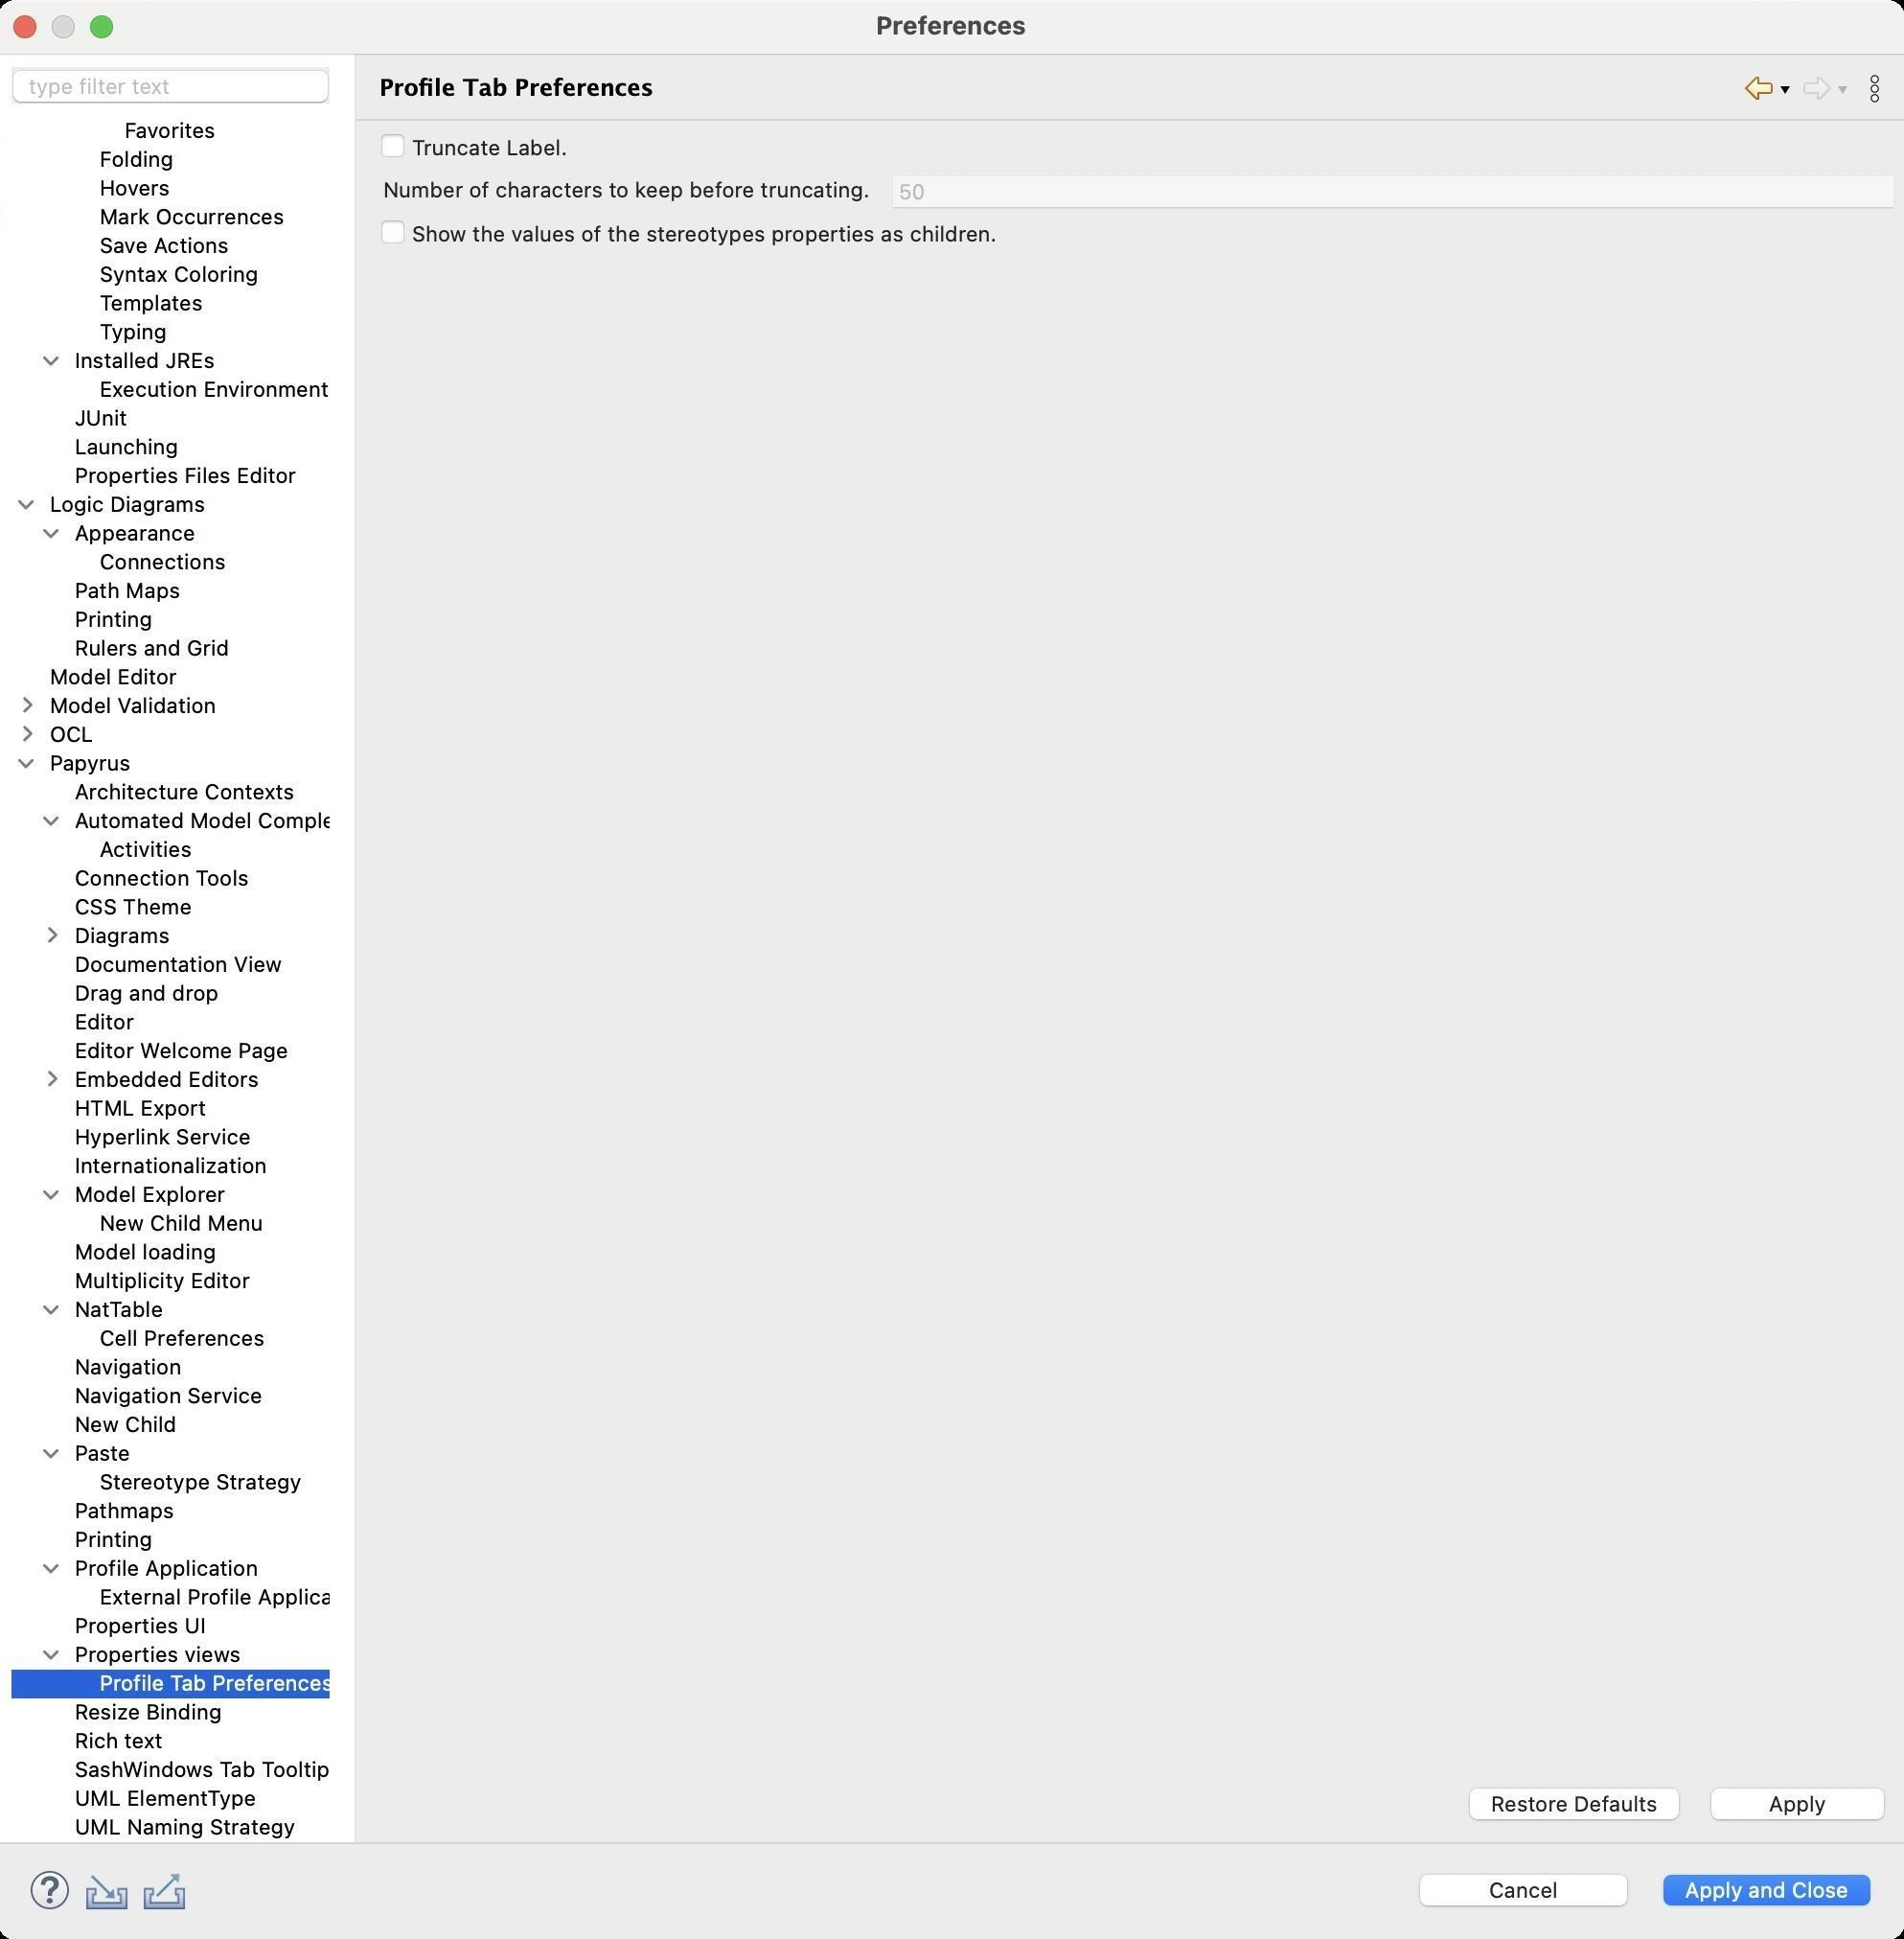
Accessibility tree:
{"name": "Preferences", "role": "AXWindow", "description": null, "role_description": "standard window", "value": null, "position": "480.00;38.00", "size": "995;1012", "children": [{"name": "Apply_and_Close", "role": "AXButton", "description": null, "role_description": "button", "value": null, "position": "863.00;974.00", "size": "120;27", "children": []}, {"name": "Cancel", "role": "AXButton", "description": null, "role_description": "button", "value": null, "position": "736.00;974.00", "size": "120;27", "children": []}, {"name": null, "role": "AXToolbar", "description": null, "role_description": "toolbar", "value": null, "position": "12.00;972.00", "size": "90;30", "children": [{"name": "Help", "role": "AXCheckBox", "description": null, "role_description": "checkbox", "value": 0, "position": "12.00;972.00", "size": "30;30", "children": []}, {"name": "Import", "role": "AXButton", "description": null, "role_description": "button", "value": null, "position": "42.00;972.00", "size": "30;30", "children": []}, {"name": "Export", "role": "AXButton", "description": null, "role_description": "button", "value": null, "position": "72.00;972.00", "size": "30;30", "children": []}]}, {"name": null, "role": "AXScrollArea", "description": null, "role_description": "scroll area", "value": null, "position": "199.00;69.00", "size": "791;887", "children": [{"name": "Apply", "role": "AXButton", "description": null, "role_description": "button", "value": null, "position": "888.00;929.00", "size": "102;27", "children": []}, {"name": "Restore_Defaults", "role": "AXButton", "description": null, "role_description": "button", "value": null, "position": "762.00;929.00", "size": "121;27", "children": []}, {"name": "Show_the_values_of_the_stereotypes_properties_as_children.", "role": "AXCheckBox", "description": null, "role_description": "checkbox", "value": 0, "position": "199.00;114.00", "size": "327;16", "children": []}, {"name": null, "role": "AXTextField", "description": null, "role_description": "text field", "value": "50", "position": "466.00;90.00", "size": "524;19", "children": []}, {"name": null, "role": "AXStaticText", "description": null, "role_description": "text", "value": "Number of characters to keep before truncating.", "position": "199.00;92.00", "size": "259;14", "children": []}, {"name": "Truncate_Label.", "role": "AXCheckBox", "description": null, "role_description": "checkbox", "value": 0, "position": "199.00;69.00", "size": "103;16", "children": []}]}, {"name": null, "role": "AXToolbar", "description": "", "role_description": "toolbar", "value": null, "position": "908.00;35.00", "size": "82;22", "children": [{"name": "Back_to_Properties_views", "role": "AXMenuButton", "description": null, "role_description": "menu button", "value": null, "position": "908.00;35.00", "size": "22;22", "children": []}, {"name": "Forward", "role": "AXMenuButton", "description": null, "role_description": "menu button", "value": null, "position": "938.00;35.00", "size": "22;22", "children": []}, {"name": "Additional_Dialog_Actions", "role": "AXButton", "description": null, "role_description": "button", "value": null, "position": "968.00;35.00", "size": "22;22", "children": []}]}, {"name": null, "role": "AXStaticText", "description": "", "role_description": "text", "value": "Profile Tab Preferences", "position": "196.00;35.00", "size": "705;21", "children": []}, {"name": null, "role": "AXSplitter", "description": null, "role_description": "splitter", "value": 180, "position": "180.00;28.00", "size": "5;933", "children": []}, {"name": null, "role": "AXScrollArea", "description": null, "role_description": "scroll area", "value": null, "position": "7.00;59.00", "size": "166;902", "children": [{"name": null, "role": "AXOutline", "description": null, "role_description": "outline", "value": null, "position": "7.00;-359.00", "size": "217;1380", "children": [{"name": null, "role": "AXRow", "description": null, "role_description": "outline row", "value": null, "position": "7.00;-359.00", "size": "217;15", "children": [{"name": null, "role": "AXGroup", "description": null, "role_description": "group", "value": null, "position": "7.00;-359.00", "size": "217;15", "children": [{"name": null, "role": "AXDisclosureTriangle", "description": null, "role_description": "disclosure triangle", "value": 0, "position": "9.00;-359.00", "size": "12;14", "children": []}, {"name": null, "role": "AXStaticText", "description": null, "role_description": "text", "value": "General", "position": "25.00;-359.00", "size": "198;14", "children": []}]}]}, {"name": null, "role": "AXRow", "description": null, "role_description": "outline row", "value": null, "position": "7.00;-344.00", "size": "217;15", "children": [{"name": null, "role": "AXGroup", "description": null, "role_description": "group", "value": null, "position": "7.00;-344.00", "size": "217;15", "children": [{"name": null, "role": "AXDisclosureTriangle", "description": null, "role_description": "disclosure triangle", "value": 0, "position": "9.00;-344.00", "size": "12;14", "children": []}, {"name": null, "role": "AXStaticText", "description": null, "role_description": "text", "value": "Alf", "position": "25.00;-344.00", "size": "198;14", "children": []}]}]}, {"name": null, "role": "AXRow", "description": null, "role_description": "outline row", "value": null, "position": "7.00;-329.00", "size": "217;15", "children": [{"name": null, "role": "AXGroup", "description": null, "role_description": "group", "value": null, "position": "7.00;-329.00", "size": "217;15", "children": [{"name": null, "role": "AXDisclosureTriangle", "description": null, "role_description": "disclosure triangle", "value": 0, "position": "9.00;-329.00", "size": "12;14", "children": []}, {"name": null, "role": "AXStaticText", "description": null, "role_description": "text", "value": "Ant", "position": "25.00;-329.00", "size": "198;14", "children": []}]}]}, {"name": null, "role": "AXRow", "description": null, "role_description": "outline row", "value": null, "position": "7.00;-314.00", "size": "217;15", "children": [{"name": null, "role": "AXGroup", "description": null, "role_description": "group", "value": null, "position": "7.00;-314.00", "size": "217;15", "children": [{"name": null, "role": "AXDisclosureTriangle", "description": null, "role_description": "disclosure triangle", "value": 0, "position": "9.00;-314.00", "size": "12;14", "children": []}, {"name": null, "role": "AXStaticText", "description": null, "role_description": "text", "value": "Context", "position": "25.00;-314.00", "size": "198;14", "children": []}]}]}, {"name": null, "role": "AXRow", "description": null, "role_description": "outline row", "value": null, "position": "7.00;-299.00", "size": "217;15", "children": [{"name": null, "role": "AXGroup", "description": null, "role_description": "group", "value": null, "position": "7.00;-299.00", "size": "217;15", "children": [{"name": null, "role": "AXDisclosureTriangle", "description": null, "role_description": "disclosure triangle", "value": 0, "position": "9.00;-299.00", "size": "12;14", "children": []}, {"name": null, "role": "AXStaticText", "description": null, "role_description": "text", "value": "CSS", "position": "25.00;-299.00", "size": "198;14", "children": []}]}]}, {"name": null, "role": "AXRow", "description": null, "role_description": "outline row", "value": null, "position": "7.00;-284.00", "size": "217;15", "children": [{"name": null, "role": "AXGroup", "description": null, "role_description": "group", "value": null, "position": "7.00;-284.00", "size": "217;15", "children": [{"name": null, "role": "AXDisclosureTriangle", "description": null, "role_description": "disclosure triangle", "value": 0, "position": "9.00;-284.00", "size": "12;14", "children": []}, {"name": null, "role": "AXStaticText", "description": null, "role_description": "text", "value": "EMF Compare", "position": "25.00;-284.00", "size": "198;14", "children": []}]}]}, {"name": null, "role": "AXRow", "description": null, "role_description": "outline row", "value": null, "position": "7.00;-269.00", "size": "217;15", "children": [{"name": null, "role": "AXGroup", "description": null, "role_description": "group", "value": null, "position": "7.00;-269.00", "size": "217;15", "children": [{"name": null, "role": "AXDisclosureTriangle", "description": null, "role_description": "disclosure triangle", "value": 0, "position": "9.00;-269.00", "size": "12;14", "children": []}, {"name": null, "role": "AXStaticText", "description": null, "role_description": "text", "value": "Help", "position": "25.00;-269.00", "size": "198;14", "children": []}]}]}, {"name": null, "role": "AXRow", "description": null, "role_description": "outline row", "value": null, "position": "7.00;-254.00", "size": "217;15", "children": [{"name": null, "role": "AXGroup", "description": null, "role_description": "group", "value": null, "position": "7.00;-254.00", "size": "217;15", "children": [{"name": null, "role": "AXDisclosureTriangle", "description": null, "role_description": "disclosure triangle", "value": 0, "position": "9.00;-254.00", "size": "12;14", "children": []}, {"name": null, "role": "AXStaticText", "description": null, "role_description": "text", "value": "Install/Update", "position": "25.00;-254.00", "size": "198;14", "children": []}]}]}, {"name": null, "role": "AXRow", "description": null, "role_description": "outline row", "value": null, "position": "7.00;-239.00", "size": "217;15", "children": [{"name": null, "role": "AXGroup", "description": null, "role_description": "group", "value": null, "position": "7.00;-239.00", "size": "217;15", "children": [{"name": null, "role": "AXDisclosureTriangle", "description": null, "role_description": "disclosure triangle", "value": 1, "position": "9.00;-239.00", "size": "12;14", "children": []}, {"name": null, "role": "AXStaticText", "description": null, "role_description": "text", "value": "Java", "position": "25.00;-239.00", "size": "198;14", "children": []}]}]}, {"name": null, "role": "AXRow", "description": null, "role_description": "outline row", "value": null, "position": "7.00;-224.00", "size": "217;15", "children": [{"name": null, "role": "AXGroup", "description": null, "role_description": "group", "value": null, "position": "7.00;-224.00", "size": "217;15", "children": [{"name": null, "role": "AXDisclosureTriangle", "description": null, "role_description": "disclosure triangle", "value": 0, "position": "22.00;-224.00", "size": "12;14", "children": []}, {"name": null, "role": "AXStaticText", "description": null, "role_description": "text", "value": "Appearance", "position": "38.00;-224.00", "size": "185;14", "children": []}]}]}, {"name": null, "role": "AXRow", "description": null, "role_description": "outline row", "value": null, "position": "7.00;-209.00", "size": "217;15", "children": [{"name": null, "role": "AXGroup", "description": null, "role_description": "group", "value": null, "position": "7.00;-209.00", "size": "217;15", "children": [{"name": null, "role": "AXDisclosureTriangle", "description": null, "role_description": "disclosure triangle", "value": 0, "position": "22.00;-209.00", "size": "12;14", "children": []}, {"name": null, "role": "AXStaticText", "description": null, "role_description": "text", "value": "Build Path", "position": "38.00;-209.00", "size": "185;14", "children": []}]}]}, {"name": null, "role": "AXRow", "description": null, "role_description": "outline row", "value": null, "position": "7.00;-194.00", "size": "217;15", "children": [{"name": null, "role": "AXStaticText", "description": null, "role_description": "text", "value": "Bytecode Outline", "position": "38.00;-194.00", "size": "185;14", "children": []}]}, {"name": null, "role": "AXRow", "description": null, "role_description": "outline row", "value": null, "position": "7.00;-179.00", "size": "217;15", "children": [{"name": null, "role": "AXGroup", "description": null, "role_description": "group", "value": null, "position": "7.00;-179.00", "size": "217;15", "children": [{"name": null, "role": "AXDisclosureTriangle", "description": null, "role_description": "disclosure triangle", "value": 0, "position": "22.00;-179.00", "size": "12;14", "children": []}, {"name": null, "role": "AXStaticText", "description": null, "role_description": "text", "value": "Code Style", "position": "38.00;-179.00", "size": "185;14", "children": []}]}]}, {"name": null, "role": "AXRow", "description": null, "role_description": "outline row", "value": null, "position": "7.00;-164.00", "size": "217;15", "children": [{"name": null, "role": "AXGroup", "description": null, "role_description": "group", "value": null, "position": "7.00;-164.00", "size": "217;15", "children": [{"name": null, "role": "AXDisclosureTriangle", "description": null, "role_description": "disclosure triangle", "value": 1, "position": "22.00;-164.00", "size": "12;14", "children": []}, {"name": null, "role": "AXStaticText", "description": null, "role_description": "text", "value": "Compiler", "position": "38.00;-164.00", "size": "185;14", "children": []}]}]}, {"name": null, "role": "AXRow", "description": null, "role_description": "outline row", "value": null, "position": "7.00;-149.00", "size": "217;15", "children": [{"name": null, "role": "AXStaticText", "description": null, "role_description": "text", "value": "Building", "position": "51.00;-149.00", "size": "172;14", "children": []}]}, {"name": null, "role": "AXRow", "description": null, "role_description": "outline row", "value": null, "position": "7.00;-134.00", "size": "217;15", "children": [{"name": null, "role": "AXStaticText", "description": null, "role_description": "text", "value": "Errors/Warnings", "position": "51.00;-134.00", "size": "172;14", "children": []}]}, {"name": null, "role": "AXRow", "description": null, "role_description": "outline row", "value": null, "position": "7.00;-119.00", "size": "217;15", "children": [{"name": null, "role": "AXStaticText", "description": null, "role_description": "text", "value": "Javadoc", "position": "51.00;-119.00", "size": "172;14", "children": []}]}, {"name": null, "role": "AXRow", "description": null, "role_description": "outline row", "value": null, "position": "7.00;-104.00", "size": "217;15", "children": [{"name": null, "role": "AXStaticText", "description": null, "role_description": "text", "value": "Task Tags", "position": "51.00;-104.00", "size": "172;14", "children": []}]}, {"name": null, "role": "AXRow", "description": null, "role_description": "outline row", "value": null, "position": "7.00;-89.00", "size": "217;15", "children": [{"name": null, "role": "AXGroup", "description": null, "role_description": "group", "value": null, "position": "7.00;-89.00", "size": "217;15", "children": [{"name": null, "role": "AXDisclosureTriangle", "description": null, "role_description": "disclosure triangle", "value": 1, "position": "22.00;-89.00", "size": "12;14", "children": []}, {"name": null, "role": "AXStaticText", "description": null, "role_description": "text", "value": "Debug", "position": "38.00;-89.00", "size": "185;14", "children": []}]}]}, {"name": null, "role": "AXRow", "description": null, "role_description": "outline row", "value": null, "position": "7.00;-74.00", "size": "217;15", "children": [{"name": null, "role": "AXStaticText", "description": null, "role_description": "text", "value": "Detail Formatters", "position": "51.00;-74.00", "size": "172;14", "children": []}]}, {"name": null, "role": "AXRow", "description": null, "role_description": "outline row", "value": null, "position": "7.00;-59.00", "size": "217;15", "children": [{"name": null, "role": "AXStaticText", "description": null, "role_description": "text", "value": "Heap Walking", "position": "51.00;-59.00", "size": "172;14", "children": []}]}, {"name": null, "role": "AXRow", "description": null, "role_description": "outline row", "value": null, "position": "7.00;-44.00", "size": "217;15", "children": [{"name": null, "role": "AXStaticText", "description": null, "role_description": "text", "value": "Logical Structures", "position": "51.00;-44.00", "size": "172;14", "children": []}]}, {"name": null, "role": "AXRow", "description": null, "role_description": "outline row", "value": null, "position": "7.00;-29.00", "size": "217;15", "children": [{"name": null, "role": "AXStaticText", "description": null, "role_description": "text", "value": "Primitive Display Options", "position": "51.00;-29.00", "size": "172;14", "children": []}]}, {"name": null, "role": "AXRow", "description": null, "role_description": "outline row", "value": null, "position": "7.00;-14.00", "size": "217;15", "children": [{"name": null, "role": "AXStaticText", "description": null, "role_description": "text", "value": "Step Filtering", "position": "51.00;-14.00", "size": "172;14", "children": []}]}, {"name": null, "role": "AXRow", "description": null, "role_description": "outline row", "value": null, "position": "7.00;1.00", "size": "217;15", "children": [{"name": null, "role": "AXGroup", "description": null, "role_description": "group", "value": null, "position": "7.00;1.00", "size": "217;15", "children": [{"name": null, "role": "AXDisclosureTriangle", "description": null, "role_description": "disclosure triangle", "value": 1, "position": "22.00;1.00", "size": "12;14", "children": []}, {"name": null, "role": "AXStaticText", "description": null, "role_description": "text", "value": "Editor", "position": "38.00;1.00", "size": "185;14", "children": []}]}]}, {"name": null, "role": "AXRow", "description": null, "role_description": "outline row", "value": null, "position": "7.00;16.00", "size": "217;15", "children": [{"name": null, "role": "AXStaticText", "description": null, "role_description": "text", "value": "Code Minings", "position": "51.00;16.00", "size": "172;14", "children": []}]}, {"name": null, "role": "AXRow", "description": null, "role_description": "outline row", "value": null, "position": "7.00;31.00", "size": "217;15", "children": [{"name": null, "role": "AXGroup", "description": null, "role_description": "group", "value": null, "position": "7.00;31.00", "size": "217;15", "children": [{"name": null, "role": "AXDisclosureTriangle", "description": null, "role_description": "disclosure triangle", "value": 1, "position": "35.00;31.00", "size": "12;14", "children": []}, {"name": null, "role": "AXStaticText", "description": null, "role_description": "text", "value": "Content Assist", "position": "51.00;31.00", "size": "172;14", "children": []}]}]}, {"name": null, "role": "AXRow", "description": null, "role_description": "outline row", "value": null, "position": "7.00;46.00", "size": "217;15", "children": [{"name": null, "role": "AXStaticText", "description": null, "role_description": "text", "value": "Advanced", "position": "64.00;46.00", "size": "159;14", "children": []}]}, {"name": null, "role": "AXRow", "description": null, "role_description": "outline row", "value": null, "position": "7.00;61.00", "size": "217;15", "children": [{"name": null, "role": "AXStaticText", "description": null, "role_description": "text", "value": "Favorites", "position": "64.00;61.00", "size": "159;14", "children": []}]}, {"name": null, "role": "AXRow", "description": null, "role_description": "outline row", "value": null, "position": "7.00;76.00", "size": "217;15", "children": [{"name": null, "role": "AXStaticText", "description": null, "role_description": "text", "value": "Folding", "position": "51.00;76.00", "size": "172;14", "children": []}]}, {"name": null, "role": "AXRow", "description": null, "role_description": "outline row", "value": null, "position": "7.00;91.00", "size": "217;15", "children": [{"name": null, "role": "AXStaticText", "description": null, "role_description": "text", "value": "Hovers", "position": "51.00;91.00", "size": "172;14", "children": []}]}, {"name": null, "role": "AXRow", "description": null, "role_description": "outline row", "value": null, "position": "7.00;106.00", "size": "217;15", "children": [{"name": null, "role": "AXStaticText", "description": null, "role_description": "text", "value": "Mark Occurrences", "position": "51.00;106.00", "size": "172;14", "children": []}]}, {"name": null, "role": "AXRow", "description": null, "role_description": "outline row", "value": null, "position": "7.00;121.00", "size": "217;15", "children": [{"name": null, "role": "AXStaticText", "description": null, "role_description": "text", "value": "Save Actions", "position": "51.00;121.00", "size": "172;14", "children": []}]}, {"name": null, "role": "AXRow", "description": null, "role_description": "outline row", "value": null, "position": "7.00;136.00", "size": "217;15", "children": [{"name": null, "role": "AXStaticText", "description": null, "role_description": "text", "value": "Syntax Coloring", "position": "51.00;136.00", "size": "172;14", "children": []}]}, {"name": null, "role": "AXRow", "description": null, "role_description": "outline row", "value": null, "position": "7.00;151.00", "size": "217;15", "children": [{"name": null, "role": "AXStaticText", "description": null, "role_description": "text", "value": "Templates", "position": "51.00;151.00", "size": "172;14", "children": []}]}, {"name": null, "role": "AXRow", "description": null, "role_description": "outline row", "value": null, "position": "7.00;166.00", "size": "217;15", "children": [{"name": null, "role": "AXStaticText", "description": null, "role_description": "text", "value": "Typing", "position": "51.00;166.00", "size": "172;14", "children": []}]}, {"name": null, "role": "AXRow", "description": null, "role_description": "outline row", "value": null, "position": "7.00;181.00", "size": "217;15", "children": [{"name": null, "role": "AXGroup", "description": null, "role_description": "group", "value": null, "position": "7.00;181.00", "size": "217;15", "children": [{"name": null, "role": "AXDisclosureTriangle", "description": null, "role_description": "disclosure triangle", "value": 1, "position": "22.00;181.00", "size": "12;14", "children": []}, {"name": null, "role": "AXStaticText", "description": null, "role_description": "text", "value": "Installed JREs", "position": "38.00;181.00", "size": "185;14", "children": []}]}]}, {"name": null, "role": "AXRow", "description": null, "role_description": "outline row", "value": null, "position": "7.00;196.00", "size": "217;15", "children": [{"name": null, "role": "AXStaticText", "description": null, "role_description": "text", "value": "Execution Environments", "position": "51.00;196.00", "size": "172;14", "children": []}]}, {"name": null, "role": "AXRow", "description": null, "role_description": "outline row", "value": null, "position": "7.00;211.00", "size": "217;15", "children": [{"name": null, "role": "AXStaticText", "description": null, "role_description": "text", "value": "JUnit", "position": "38.00;211.00", "size": "185;14", "children": []}]}, {"name": null, "role": "AXRow", "description": null, "role_description": "outline row", "value": null, "position": "7.00;226.00", "size": "217;15", "children": [{"name": null, "role": "AXStaticText", "description": null, "role_description": "text", "value": "Launching", "position": "38.00;226.00", "size": "185;14", "children": []}]}, {"name": null, "role": "AXRow", "description": null, "role_description": "outline row", "value": null, "position": "7.00;241.00", "size": "217;15", "children": [{"name": null, "role": "AXStaticText", "description": null, "role_description": "text", "value": "Properties Files Editor", "position": "38.00;241.00", "size": "185;14", "children": []}]}, {"name": null, "role": "AXRow", "description": null, "role_description": "outline row", "value": null, "position": "7.00;256.00", "size": "217;15", "children": [{"name": null, "role": "AXGroup", "description": null, "role_description": "group", "value": null, "position": "7.00;256.00", "size": "217;15", "children": [{"name": null, "role": "AXDisclosureTriangle", "description": null, "role_description": "disclosure triangle", "value": 1, "position": "9.00;256.00", "size": "12;14", "children": []}, {"name": null, "role": "AXStaticText", "description": null, "role_description": "text", "value": "Logic Diagrams", "position": "25.00;256.00", "size": "198;14", "children": []}]}]}, {"name": null, "role": "AXRow", "description": null, "role_description": "outline row", "value": null, "position": "7.00;271.00", "size": "217;15", "children": [{"name": null, "role": "AXGroup", "description": null, "role_description": "group", "value": null, "position": "7.00;271.00", "size": "217;15", "children": [{"name": null, "role": "AXDisclosureTriangle", "description": null, "role_description": "disclosure triangle", "value": 1, "position": "22.00;271.00", "size": "12;14", "children": []}, {"name": null, "role": "AXStaticText", "description": null, "role_description": "text", "value": "Appearance", "position": "38.00;271.00", "size": "185;14", "children": []}]}]}, {"name": null, "role": "AXRow", "description": null, "role_description": "outline row", "value": null, "position": "7.00;286.00", "size": "217;15", "children": [{"name": null, "role": "AXStaticText", "description": null, "role_description": "text", "value": "Connections", "position": "51.00;286.00", "size": "172;14", "children": []}]}, {"name": null, "role": "AXRow", "description": null, "role_description": "outline row", "value": null, "position": "7.00;301.00", "size": "217;15", "children": [{"name": null, "role": "AXStaticText", "description": null, "role_description": "text", "value": "Path Maps", "position": "38.00;301.00", "size": "185;14", "children": []}]}, {"name": null, "role": "AXRow", "description": null, "role_description": "outline row", "value": null, "position": "7.00;316.00", "size": "217;15", "children": [{"name": null, "role": "AXStaticText", "description": null, "role_description": "text", "value": "Printing", "position": "38.00;316.00", "size": "185;14", "children": []}]}, {"name": null, "role": "AXRow", "description": null, "role_description": "outline row", "value": null, "position": "7.00;331.00", "size": "217;15", "children": [{"name": null, "role": "AXStaticText", "description": null, "role_description": "text", "value": "Rulers and Grid", "position": "38.00;331.00", "size": "185;14", "children": []}]}, {"name": null, "role": "AXRow", "description": null, "role_description": "outline row", "value": null, "position": "7.00;346.00", "size": "217;15", "children": [{"name": null, "role": "AXStaticText", "description": null, "role_description": "text", "value": "Model Editor", "position": "25.00;346.00", "size": "198;14", "children": []}]}, {"name": null, "role": "AXRow", "description": null, "role_description": "outline row", "value": null, "position": "7.00;361.00", "size": "217;15", "children": [{"name": null, "role": "AXGroup", "description": null, "role_description": "group", "value": null, "position": "7.00;361.00", "size": "217;15", "children": [{"name": null, "role": "AXDisclosureTriangle", "description": null, "role_description": "disclosure triangle", "value": 0, "position": "9.00;361.00", "size": "12;14", "children": []}, {"name": null, "role": "AXStaticText", "description": null, "role_description": "text", "value": "Model Validation", "position": "25.00;361.00", "size": "198;14", "children": []}]}]}, {"name": null, "role": "AXRow", "description": null, "role_description": "outline row", "value": null, "position": "7.00;376.00", "size": "217;15", "children": [{"name": null, "role": "AXGroup", "description": null, "role_description": "group", "value": null, "position": "7.00;376.00", "size": "217;15", "children": [{"name": null, "role": "AXDisclosureTriangle", "description": null, "role_description": "disclosure triangle", "value": 0, "position": "9.00;376.00", "size": "12;14", "children": []}, {"name": null, "role": "AXStaticText", "description": null, "role_description": "text", "value": "OCL", "position": "25.00;376.00", "size": "198;14", "children": []}]}]}, {"name": null, "role": "AXRow", "description": null, "role_description": "outline row", "value": null, "position": "7.00;391.00", "size": "217;15", "children": [{"name": null, "role": "AXGroup", "description": null, "role_description": "group", "value": null, "position": "7.00;391.00", "size": "217;15", "children": [{"name": null, "role": "AXDisclosureTriangle", "description": null, "role_description": "disclosure triangle", "value": 1, "position": "9.00;391.00", "size": "12;14", "children": []}, {"name": null, "role": "AXStaticText", "description": null, "role_description": "text", "value": "Papyrus", "position": "25.00;391.00", "size": "198;14", "children": []}]}]}, {"name": null, "role": "AXRow", "description": null, "role_description": "outline row", "value": null, "position": "7.00;406.00", "size": "217;15", "children": [{"name": null, "role": "AXStaticText", "description": null, "role_description": "text", "value": "Architecture Contexts", "position": "38.00;406.00", "size": "185;14", "children": []}]}, {"name": null, "role": "AXRow", "description": null, "role_description": "outline row", "value": null, "position": "7.00;421.00", "size": "217;15", "children": [{"name": null, "role": "AXGroup", "description": null, "role_description": "group", "value": null, "position": "7.00;421.00", "size": "217;15", "children": [{"name": null, "role": "AXDisclosureTriangle", "description": null, "role_description": "disclosure triangle", "value": 1, "position": "22.00;421.00", "size": "12;14", "children": []}, {"name": null, "role": "AXStaticText", "description": null, "role_description": "text", "value": "Automated Model Completion", "position": "38.00;421.00", "size": "185;14", "children": []}]}]}, {"name": null, "role": "AXRow", "description": null, "role_description": "outline row", "value": null, "position": "7.00;436.00", "size": "217;15", "children": [{"name": null, "role": "AXStaticText", "description": null, "role_description": "text", "value": "Activities", "position": "51.00;436.00", "size": "172;14", "children": []}]}, {"name": null, "role": "AXRow", "description": null, "role_description": "outline row", "value": null, "position": "7.00;451.00", "size": "217;15", "children": [{"name": null, "role": "AXStaticText", "description": null, "role_description": "text", "value": "Connection Tools", "position": "38.00;451.00", "size": "185;14", "children": []}]}, {"name": null, "role": "AXRow", "description": null, "role_description": "outline row", "value": null, "position": "7.00;466.00", "size": "217;15", "children": [{"name": null, "role": "AXStaticText", "description": null, "role_description": "text", "value": "CSS Theme", "position": "38.00;466.00", "size": "185;14", "children": []}]}, {"name": null, "role": "AXRow", "description": null, "role_description": "outline row", "value": null, "position": "7.00;481.00", "size": "217;15", "children": [{"name": null, "role": "AXGroup", "description": null, "role_description": "group", "value": null, "position": "7.00;481.00", "size": "217;15", "children": [{"name": null, "role": "AXDisclosureTriangle", "description": null, "role_description": "disclosure triangle", "value": 0, "position": "22.00;481.00", "size": "12;14", "children": []}, {"name": null, "role": "AXStaticText", "description": null, "role_description": "text", "value": "Diagrams", "position": "38.00;481.00", "size": "185;14", "children": []}]}]}, {"name": null, "role": "AXRow", "description": null, "role_description": "outline row", "value": null, "position": "7.00;496.00", "size": "217;15", "children": [{"name": null, "role": "AXStaticText", "description": null, "role_description": "text", "value": "Documentation View", "position": "38.00;496.00", "size": "185;14", "children": []}]}, {"name": null, "role": "AXRow", "description": null, "role_description": "outline row", "value": null, "position": "7.00;511.00", "size": "217;15", "children": [{"name": null, "role": "AXStaticText", "description": null, "role_description": "text", "value": "Drag and drop", "position": "38.00;511.00", "size": "185;14", "children": []}]}, {"name": null, "role": "AXRow", "description": null, "role_description": "outline row", "value": null, "position": "7.00;526.00", "size": "217;15", "children": [{"name": null, "role": "AXStaticText", "description": null, "role_description": "text", "value": "Editor", "position": "38.00;526.00", "size": "185;14", "children": []}]}, {"name": null, "role": "AXRow", "description": null, "role_description": "outline row", "value": null, "position": "7.00;541.00", "size": "217;15", "children": [{"name": null, "role": "AXStaticText", "description": null, "role_description": "text", "value": "Editor Welcome Page", "position": "38.00;541.00", "size": "185;14", "children": []}]}, {"name": null, "role": "AXRow", "description": null, "role_description": "outline row", "value": null, "position": "7.00;556.00", "size": "217;15", "children": [{"name": null, "role": "AXGroup", "description": null, "role_description": "group", "value": null, "position": "7.00;556.00", "size": "217;15", "children": [{"name": null, "role": "AXDisclosureTriangle", "description": null, "role_description": "disclosure triangle", "value": 0, "position": "22.00;556.00", "size": "12;14", "children": []}, {"name": null, "role": "AXStaticText", "description": null, "role_description": "text", "value": "Embedded Editors", "position": "38.00;556.00", "size": "185;14", "children": []}]}]}, {"name": null, "role": "AXRow", "description": null, "role_description": "outline row", "value": null, "position": "7.00;571.00", "size": "217;15", "children": [{"name": null, "role": "AXStaticText", "description": null, "role_description": "text", "value": "HTML Export", "position": "38.00;571.00", "size": "185;14", "children": []}]}, {"name": null, "role": "AXRow", "description": null, "role_description": "outline row", "value": null, "position": "7.00;586.00", "size": "217;15", "children": [{"name": null, "role": "AXStaticText", "description": null, "role_description": "text", "value": "Hyperlink Service", "position": "38.00;586.00", "size": "185;14", "children": []}]}, {"name": null, "role": "AXRow", "description": null, "role_description": "outline row", "value": null, "position": "7.00;601.00", "size": "217;15", "children": [{"name": null, "role": "AXStaticText", "description": null, "role_description": "text", "value": "Internationalization", "position": "38.00;601.00", "size": "185;14", "children": []}]}, {"name": null, "role": "AXRow", "description": null, "role_description": "outline row", "value": null, "position": "7.00;616.00", "size": "217;15", "children": [{"name": null, "role": "AXGroup", "description": null, "role_description": "group", "value": null, "position": "7.00;616.00", "size": "217;15", "children": [{"name": null, "role": "AXDisclosureTriangle", "description": null, "role_description": "disclosure triangle", "value": 1, "position": "22.00;616.00", "size": "12;14", "children": []}, {"name": null, "role": "AXStaticText", "description": null, "role_description": "text", "value": "Model Explorer", "position": "38.00;616.00", "size": "185;14", "children": []}]}]}, {"name": null, "role": "AXRow", "description": null, "role_description": "outline row", "value": null, "position": "7.00;631.00", "size": "217;15", "children": [{"name": null, "role": "AXStaticText", "description": null, "role_description": "text", "value": "New Child Menu", "position": "51.00;631.00", "size": "172;14", "children": []}]}, {"name": null, "role": "AXRow", "description": null, "role_description": "outline row", "value": null, "position": "7.00;646.00", "size": "217;15", "children": [{"name": null, "role": "AXStaticText", "description": null, "role_description": "text", "value": "Model loading", "position": "38.00;646.00", "size": "185;14", "children": []}]}, {"name": null, "role": "AXRow", "description": null, "role_description": "outline row", "value": null, "position": "7.00;661.00", "size": "217;15", "children": [{"name": null, "role": "AXStaticText", "description": null, "role_description": "text", "value": "Multiplicity Editor", "position": "38.00;661.00", "size": "185;14", "children": []}]}, {"name": null, "role": "AXRow", "description": null, "role_description": "outline row", "value": null, "position": "7.00;676.00", "size": "217;15", "children": [{"name": null, "role": "AXGroup", "description": null, "role_description": "group", "value": null, "position": "7.00;676.00", "size": "217;15", "children": [{"name": null, "role": "AXDisclosureTriangle", "description": null, "role_description": "disclosure triangle", "value": 1, "position": "22.00;676.00", "size": "12;14", "children": []}, {"name": null, "role": "AXStaticText", "description": null, "role_description": "text", "value": "NatTable", "position": "38.00;676.00", "size": "185;14", "children": []}]}]}, {"name": null, "role": "AXRow", "description": null, "role_description": "outline row", "value": null, "position": "7.00;691.00", "size": "217;15", "children": [{"name": null, "role": "AXStaticText", "description": null, "role_description": "text", "value": "Cell Preferences", "position": "51.00;691.00", "size": "172;14", "children": []}]}, {"name": null, "role": "AXRow", "description": null, "role_description": "outline row", "value": null, "position": "7.00;706.00", "size": "217;15", "children": [{"name": null, "role": "AXStaticText", "description": null, "role_description": "text", "value": "Navigation", "position": "38.00;706.00", "size": "185;14", "children": []}]}, {"name": null, "role": "AXRow", "description": null, "role_description": "outline row", "value": null, "position": "7.00;721.00", "size": "217;15", "children": [{"name": null, "role": "AXStaticText", "description": null, "role_description": "text", "value": "Navigation Service", "position": "38.00;721.00", "size": "185;14", "children": []}]}, {"name": null, "role": "AXRow", "description": null, "role_description": "outline row", "value": null, "position": "7.00;736.00", "size": "217;15", "children": [{"name": null, "role": "AXStaticText", "description": null, "role_description": "text", "value": "New Child", "position": "38.00;736.00", "size": "185;14", "children": []}]}, {"name": null, "role": "AXRow", "description": null, "role_description": "outline row", "value": null, "position": "7.00;751.00", "size": "217;15", "children": [{"name": null, "role": "AXGroup", "description": null, "role_description": "group", "value": null, "position": "7.00;751.00", "size": "217;15", "children": [{"name": null, "role": "AXDisclosureTriangle", "description": null, "role_description": "disclosure triangle", "value": 1, "position": "22.00;751.00", "size": "12;14", "children": []}, {"name": null, "role": "AXStaticText", "description": null, "role_description": "text", "value": "Paste", "position": "38.00;751.00", "size": "185;14", "children": []}]}]}, {"name": null, "role": "AXRow", "description": null, "role_description": "outline row", "value": null, "position": "7.00;766.00", "size": "217;15", "children": [{"name": null, "role": "AXStaticText", "description": null, "role_description": "text", "value": "Stereotype Strategy", "position": "51.00;766.00", "size": "172;14", "children": []}]}, {"name": null, "role": "AXRow", "description": null, "role_description": "outline row", "value": null, "position": "7.00;781.00", "size": "217;15", "children": [{"name": null, "role": "AXStaticText", "description": null, "role_description": "text", "value": "Pathmaps", "position": "38.00;781.00", "size": "185;14", "children": []}]}, {"name": null, "role": "AXRow", "description": null, "role_description": "outline row", "value": null, "position": "7.00;796.00", "size": "217;15", "children": [{"name": null, "role": "AXStaticText", "description": null, "role_description": "text", "value": "Printing", "position": "38.00;796.00", "size": "185;14", "children": []}]}, {"name": null, "role": "AXRow", "description": null, "role_description": "outline row", "value": null, "position": "7.00;811.00", "size": "217;15", "children": [{"name": null, "role": "AXGroup", "description": null, "role_description": "group", "value": null, "position": "7.00;811.00", "size": "217;15", "children": [{"name": null, "role": "AXDisclosureTriangle", "description": null, "role_description": "disclosure triangle", "value": 1, "position": "22.00;811.00", "size": "12;14", "children": []}, {"name": null, "role": "AXStaticText", "description": null, "role_description": "text", "value": "Profile Application", "position": "38.00;811.00", "size": "185;14", "children": []}]}]}, {"name": null, "role": "AXRow", "description": null, "role_description": "outline row", "value": null, "position": "7.00;826.00", "size": "217;15", "children": [{"name": null, "role": "AXStaticText", "description": null, "role_description": "text", "value": "External Profile Applications tool", "position": "51.00;826.00", "size": "172;14", "children": []}]}, {"name": null, "role": "AXRow", "description": null, "role_description": "outline row", "value": null, "position": "7.00;841.00", "size": "217;15", "children": [{"name": null, "role": "AXStaticText", "description": null, "role_description": "text", "value": "Properties UI", "position": "38.00;841.00", "size": "185;14", "children": []}]}, {"name": null, "role": "AXRow", "description": null, "role_description": "outline row", "value": null, "position": "7.00;856.00", "size": "217;15", "children": [{"name": null, "role": "AXGroup", "description": null, "role_description": "group", "value": null, "position": "7.00;856.00", "size": "217;15", "children": [{"name": null, "role": "AXDisclosureTriangle", "description": null, "role_description": "disclosure triangle", "value": 1, "position": "22.00;856.00", "size": "12;14", "children": []}, {"name": null, "role": "AXStaticText", "description": null, "role_description": "text", "value": "Properties views", "position": "38.00;856.00", "size": "185;14", "children": []}]}]}, {"name": null, "role": "AXRow", "description": null, "role_description": "outline row", "value": null, "position": "7.00;871.00", "size": "217;15", "children": [{"name": null, "role": "AXStaticText", "description": null, "role_description": "text", "value": "Profile Tab Preferences", "position": "51.00;871.00", "size": "172;14", "children": []}]}, {"name": null, "role": "AXRow", "description": null, "role_description": "outline row", "value": null, "position": "7.00;886.00", "size": "217;15", "children": [{"name": null, "role": "AXStaticText", "description": null, "role_description": "text", "value": "Resize Binding", "position": "38.00;886.00", "size": "185;14", "children": []}]}, {"name": null, "role": "AXRow", "description": null, "role_description": "outline row", "value": null, "position": "7.00;901.00", "size": "217;15", "children": [{"name": null, "role": "AXStaticText", "description": null, "role_description": "text", "value": "Rich text", "position": "38.00;901.00", "size": "185;14", "children": []}]}, {"name": null, "role": "AXRow", "description": null, "role_description": "outline row", "value": null, "position": "7.00;916.00", "size": "217;15", "children": [{"name": null, "role": "AXStaticText", "description": null, "role_description": "text", "value": "SashWindows Tab Tooltips", "position": "38.00;916.00", "size": "185;14", "children": []}]}, {"name": null, "role": "AXRow", "description": null, "role_description": "outline row", "value": null, "position": "7.00;931.00", "size": "217;15", "children": [{"name": null, "role": "AXStaticText", "description": null, "role_description": "text", "value": "UML ElementType", "position": "38.00;931.00", "size": "185;14", "children": []}]}, {"name": null, "role": "AXRow", "description": null, "role_description": "outline row", "value": null, "position": "7.00;946.00", "size": "217;15", "children": [{"name": null, "role": "AXStaticText", "description": null, "role_description": "text", "value": "UML Naming Strategy", "position": "38.00;946.00", "size": "185;14", "children": []}]}, {"name": null, "role": "AXRow", "description": null, "role_description": "outline row", "value": null, "position": "7.00;961.00", "size": "217;15", "children": [{"name": null, "role": "AXStaticText", "description": null, "role_description": "text", "value": "Validation preferences", "position": "38.00;961.00", "size": "185;14", "children": []}]}, {"name": null, "role": "AXRow", "description": null, "role_description": "outline row", "value": null, "position": "7.00;976.00", "size": "217;15", "children": [{"name": null, "role": "AXGroup", "description": null, "role_description": "group", "value": null, "position": "7.00;976.00", "size": "217;15", "children": [{"name": null, "role": "AXDisclosureTriangle", "description": null, "role_description": "disclosure triangle", "value": 0, "position": "9.00;976.00", "size": "12;14", "children": []}, {"name": null, "role": "AXStaticText", "description": null, "role_description": "text", "value": "Plug-in Development", "position": "25.00;976.00", "size": "198;14", "children": []}]}]}, {"name": null, "role": "AXRow", "description": null, "role_description": "outline row", "value": null, "position": "7.00;991.00", "size": "217;15", "children": [{"name": null, "role": "AXGroup", "description": null, "role_description": "group", "value": null, "position": "7.00;991.00", "size": "217;15", "children": [{"name": null, "role": "AXDisclosureTriangle", "description": null, "role_description": "disclosure triangle", "value": 0, "position": "9.00;991.00", "size": "12;14", "children": []}, {"name": null, "role": "AXStaticText", "description": null, "role_description": "text", "value": "Run/Debug", "position": "25.00;991.00", "size": "198;14", "children": []}]}]}, {"name": null, "role": "AXRow", "description": null, "role_description": "outline row", "value": null, "position": "7.00;1006.00", "size": "217;15", "children": [{"name": null, "role": "AXGroup", "description": null, "role_description": "group", "value": null, "position": "7.00;1006.00", "size": "217;15", "children": [{"name": null, "role": "AXDisclosureTriangle", "description": null, "role_description": "disclosure triangle", "value": 0, "position": "9.00;1006.00", "size": "12;14", "children": []}, {"name": null, "role": "AXStaticText", "description": null, "role_description": "text", "value": "Version Control (Team)", "position": "25.00;1006.00", "size": "198;14", "children": []}]}]}, {"name": null, "role": "AXColumn", "description": null, "role_description": "column", "value": null, "position": "7.00;-359.00", "size": "217;1380", "children": []}]}, {"name": null, "role": "AXScrollBar", "description": null, "role_description": "scroll bar", "value": 0.0, "position": "7.00;945.00", "size": "166;16", "children": [{"name": null, "role": "AXValueIndicator", "description": null, "role_description": "value indicator", "value": 0.0, "position": "8.00;949.00", "size": "125;12", "children": []}, {"name": null, "role": "AXButton", "description": null, "role_description": "increment arrow button", "value": null, "position": "7.00;945.00", "size": "0;0", "children": []}, {"name": null, "role": "AXButton", "description": null, "role_description": "decrement arrow button", "value": null, "position": "7.00;945.00", "size": "0;0", "children": []}, {"name": null, "role": "AXButton", "description": null, "role_description": "increment page button", "value": null, "position": "133.50;949.00", "size": "40;12", "children": []}, {"name": null, "role": "AXButton", "description": null, "role_description": "decrement page button", "value": null, "position": "7.00;949.00", "size": "1;12", "children": []}]}, {"name": null, "role": "AXScrollBar", "description": null, "role_description": "scroll bar", "value": 0.8744769874476988, "position": "157.00;59.00", "size": "16;902", "children": [{"name": null, "role": "AXValueIndicator", "description": null, "role_description": "value indicator", "value": 0.8744769874476988, "position": "161.00;332.50", "size": "12;588", "children": []}, {"name": null, "role": "AXButton", "description": null, "role_description": "increment arrow button", "value": null, "position": "157.00;59.00", "size": "0;0", "children": []}, {"name": null, "role": "AXButton", "description": null, "role_description": "decrement arrow button", "value": null, "position": "157.00;59.00", "size": "0;0", "children": []}, {"name": null, "role": "AXButton", "description": null, "role_description": "increment page button", "value": null, "position": "161.00;921.00", "size": "12;40", "children": []}, {"name": null, "role": "AXButton", "description": null, "role_description": "decrement page button", "value": null, "position": "161.00;59.00", "size": "12;274", "children": []}]}]}, {"name": "type_filter_text", "role": "AXTextField", "description": null, "role_description": "search text field", "value": "", "position": "7.00;35.00", "size": "166;19", "children": []}, {"name": null, "role": "AXButton", "description": null, "role_description": "close button", "value": null, "position": "7.00;6.00", "size": "14;16", "children": []}, {"name": null, "role": "AXButton", "description": null, "role_description": "zoom button", "value": null, "position": "47.00;6.00", "size": "14;16", "children": [{"name": null, "role": "AXGroup", "description": null, "role_description": "group", "value": null, "position": "47.00;6.00", "size": "14;16", "children": [{"name": null, "role": "AXGroup", "description": null, "role_description": "group", "value": null, "position": "47.00;6.00", "size": "14;16", "children": []}]}]}, {"name": null, "role": "AXButton", "description": null, "role_description": "minimize button", "value": null, "position": "27.00;6.00", "size": "14;16", "children": []}, {"name": null, "role": "AXStaticText", "description": null, "role_description": "text", "value": "Preferences", "position": "456.00;5.00", "size": "83;16", "children": []}]}